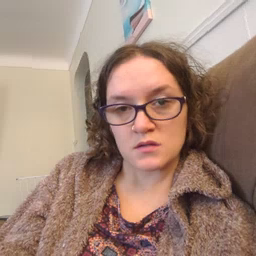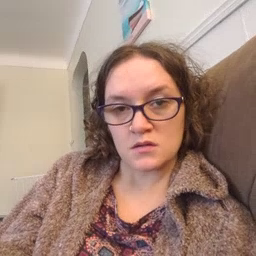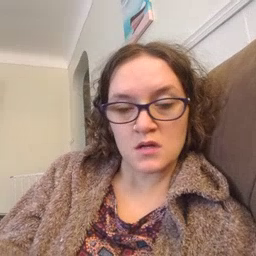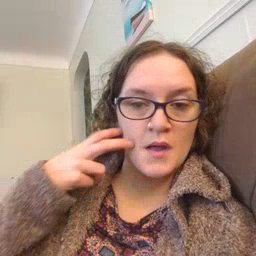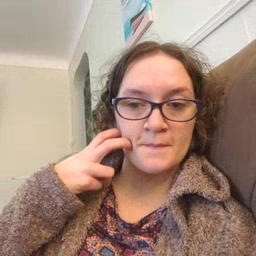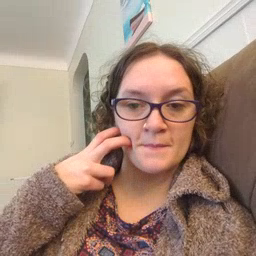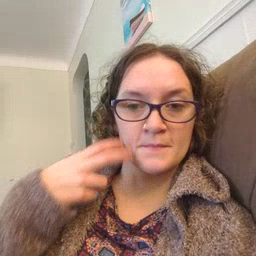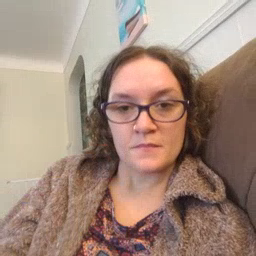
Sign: gum